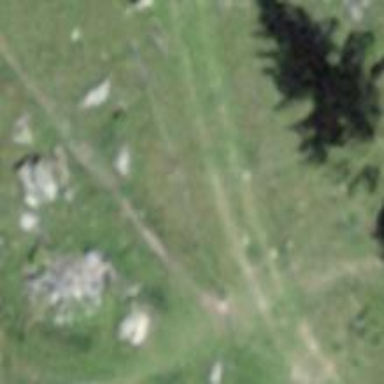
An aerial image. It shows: Path covered with grass.